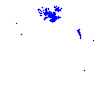
Particle: electron